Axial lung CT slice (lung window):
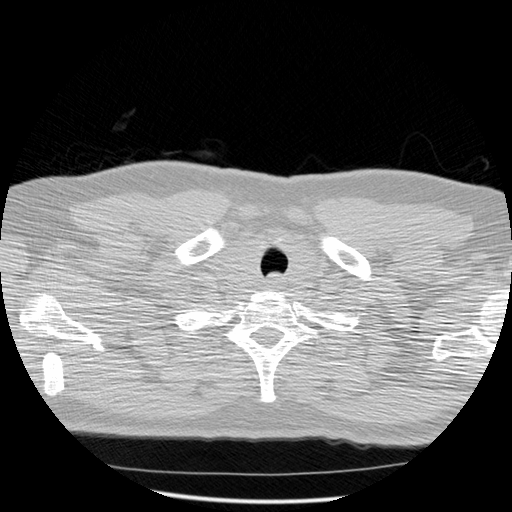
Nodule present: no